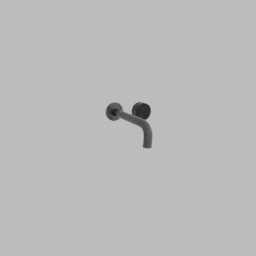
Label: appliances